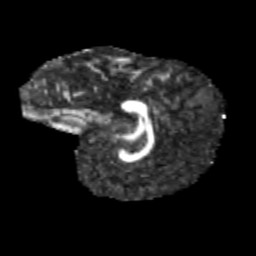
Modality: FA
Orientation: sagittal
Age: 11
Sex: male
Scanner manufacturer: siemens
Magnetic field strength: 3 T
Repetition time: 3.8 s
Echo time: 0.07 s